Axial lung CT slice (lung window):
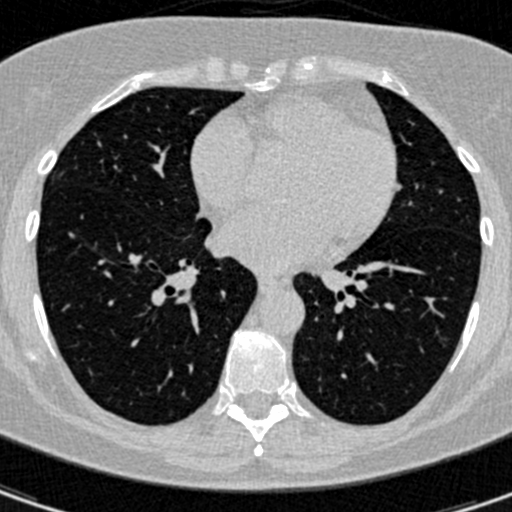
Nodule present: no